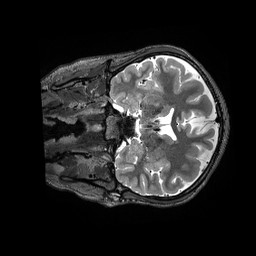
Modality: T2w
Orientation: coronal
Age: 18
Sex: male
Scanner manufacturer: siemens
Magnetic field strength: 3 T
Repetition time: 3.2 s
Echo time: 0.564 s